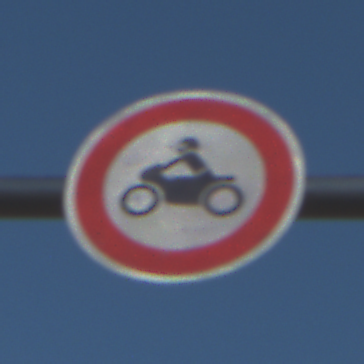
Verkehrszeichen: VerbotKraftraeder
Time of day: MorningAfternoon
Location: Outdoor (Nature)
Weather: PartlyCloudy
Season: NotSpecified
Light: Natural